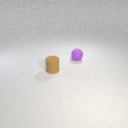
small brown rubber cylinder in front of small purple rubber sphere